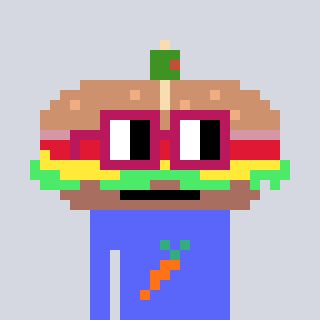
a pixel art character with square dark red glasses, a sandwich-shaped head and a purple-colored body on a cool background